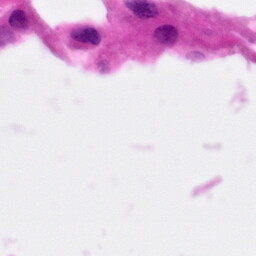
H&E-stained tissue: Pancreatic